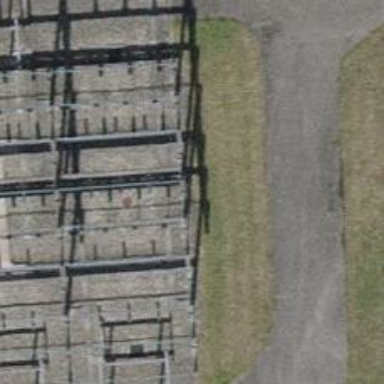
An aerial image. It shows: Insulator used in power systems.